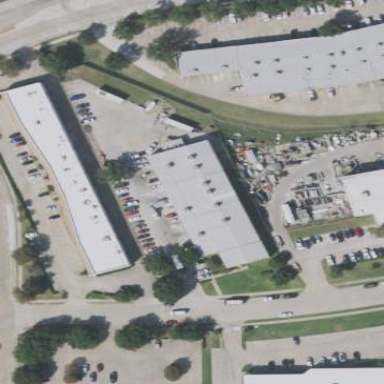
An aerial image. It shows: Commercial building.